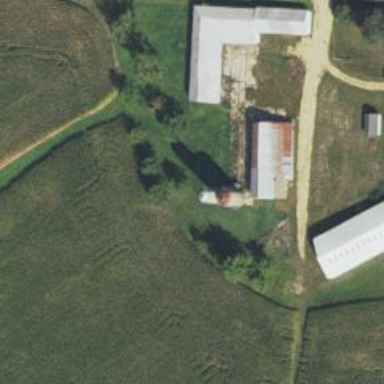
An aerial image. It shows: Silo.